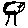
Label: tree